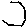
Label: hexagon